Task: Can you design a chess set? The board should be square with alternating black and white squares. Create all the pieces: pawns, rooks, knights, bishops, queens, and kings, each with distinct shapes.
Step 3075:
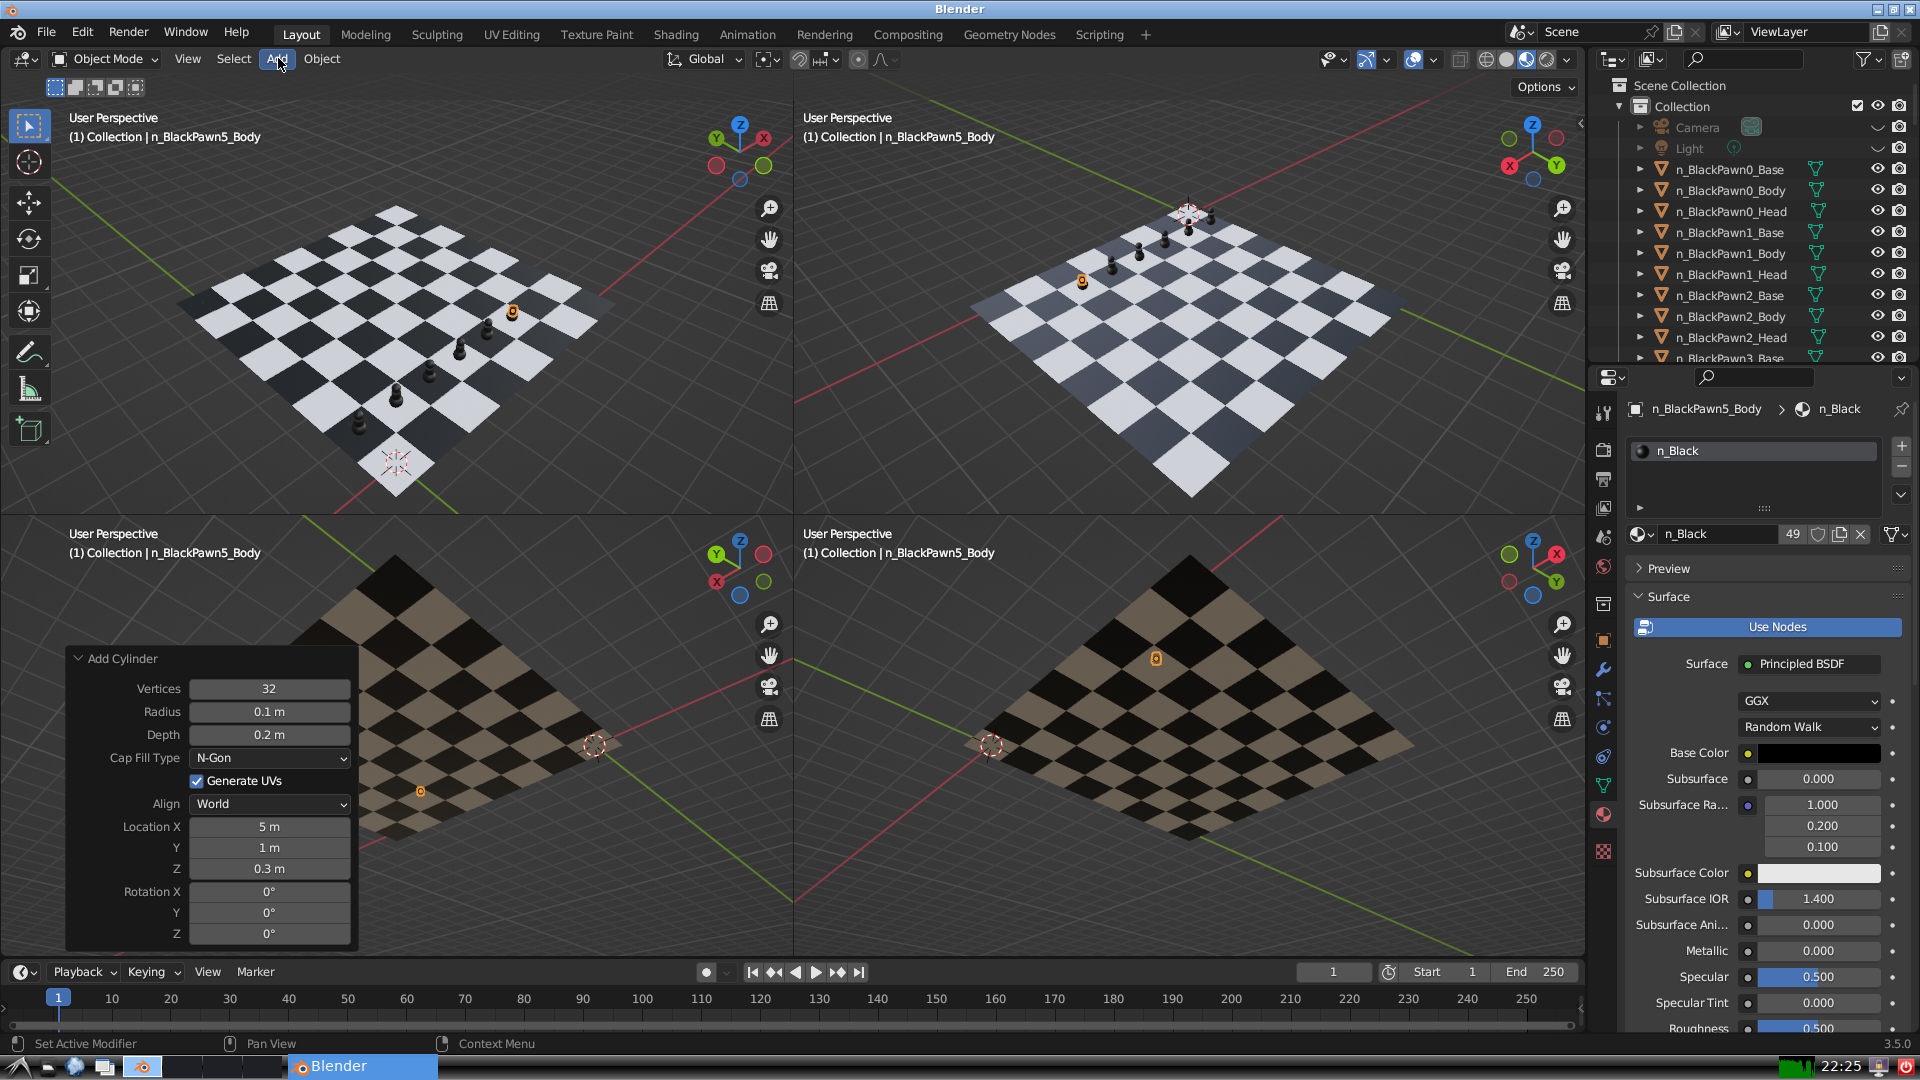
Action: click: no